Field crop: maize
Growth stage: 2
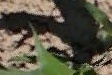
Species: maize